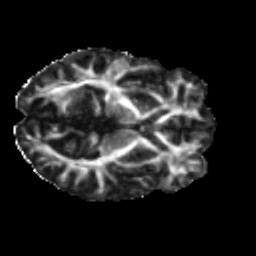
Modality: FA
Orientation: axial
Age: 35
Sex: male
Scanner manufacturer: ge
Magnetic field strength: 3 T
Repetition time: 7.8 s
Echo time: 0.0608 s